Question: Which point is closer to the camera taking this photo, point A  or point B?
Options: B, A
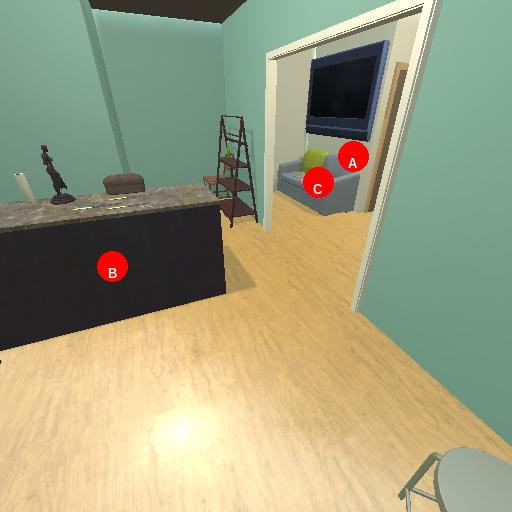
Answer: B